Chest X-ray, PA view. Patient: 73 years old, sex M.
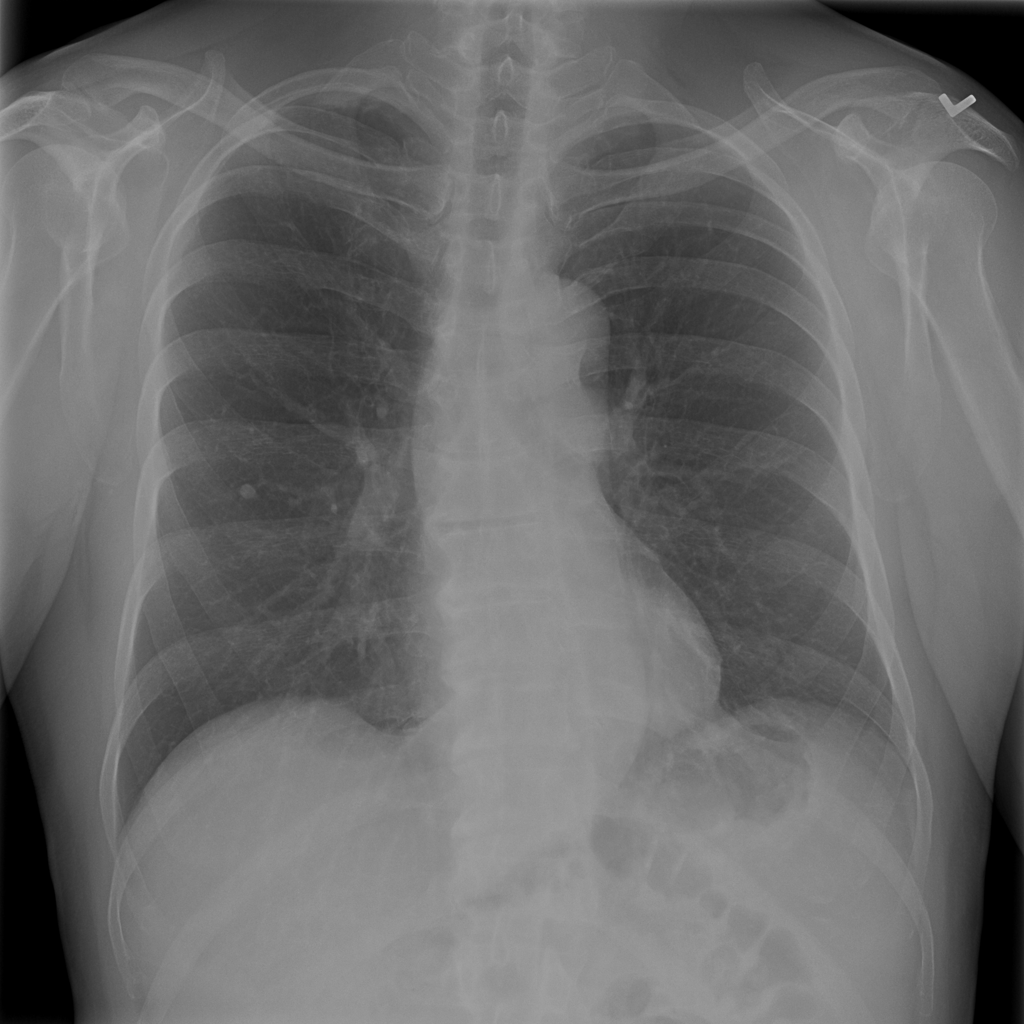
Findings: No Finding